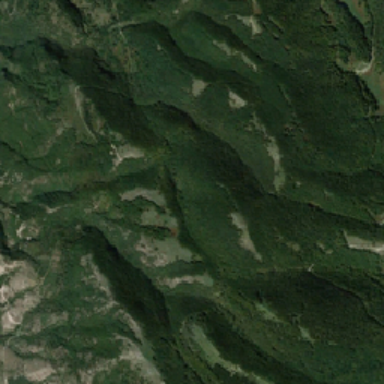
The wavy hills are covered with dense forests .